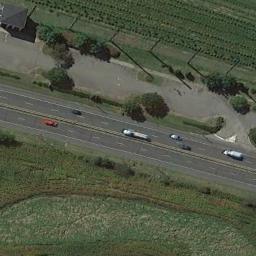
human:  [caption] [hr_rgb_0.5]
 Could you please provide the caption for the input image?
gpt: The freeway goes through the farmland .

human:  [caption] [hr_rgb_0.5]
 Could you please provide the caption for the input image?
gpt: There are large green lawns and farmland around the freeway, There are many cars on the freeway, And there is a building next to the freeway .

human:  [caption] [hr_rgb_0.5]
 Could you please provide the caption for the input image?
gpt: A straight freeway goes through the farmland and some cars are driving on the freeway .

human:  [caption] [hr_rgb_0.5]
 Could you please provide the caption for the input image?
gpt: There are fewer cars on the left highway than on the right .

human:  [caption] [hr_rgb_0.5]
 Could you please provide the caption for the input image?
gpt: There are green lawns and some trees beside the freeway .